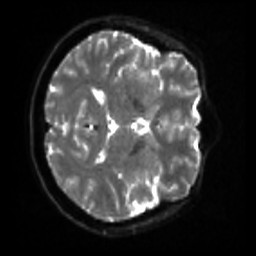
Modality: sbref
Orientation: axial
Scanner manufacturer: siemens
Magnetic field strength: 3 T
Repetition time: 4 s
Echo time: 0.0594 s